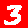
Digit: 3